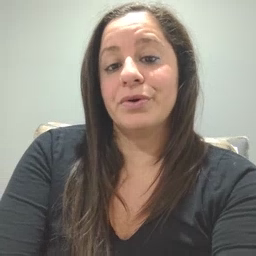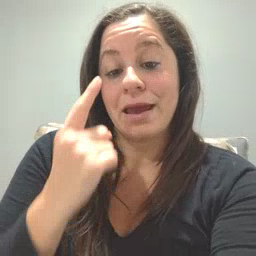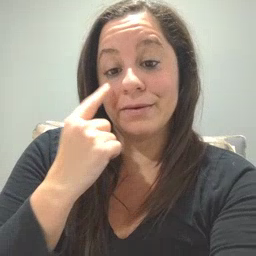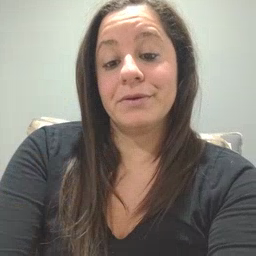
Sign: eye